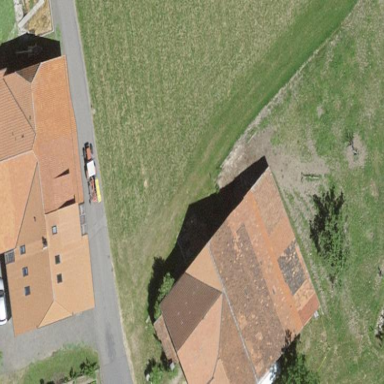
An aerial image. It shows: Barn.